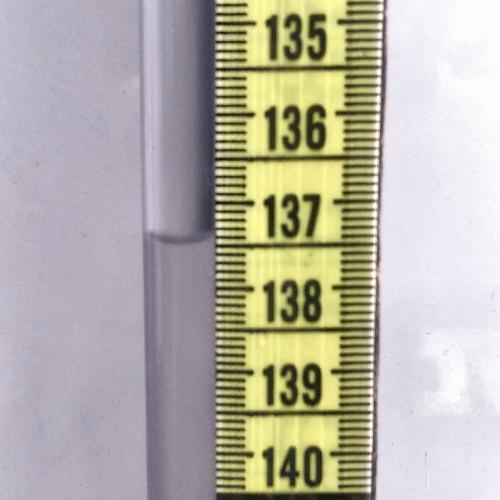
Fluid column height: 137.4 cm